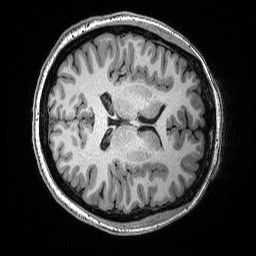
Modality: T1w
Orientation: axial
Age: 38
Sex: female
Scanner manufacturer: siemens
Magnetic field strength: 3 T
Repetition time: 2.53 s
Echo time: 0.0033 s